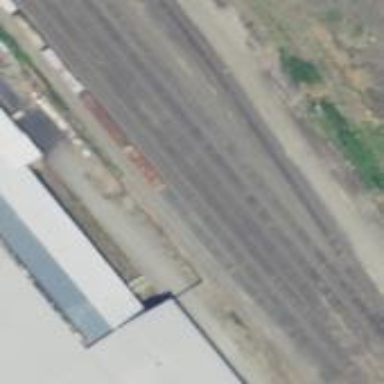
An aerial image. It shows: Railway siding for service.